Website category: university
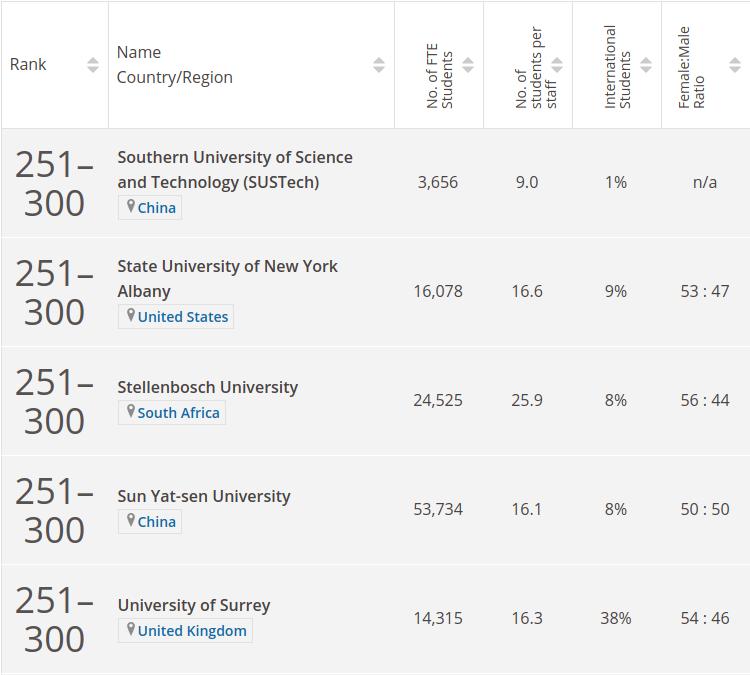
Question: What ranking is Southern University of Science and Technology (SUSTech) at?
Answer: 251300

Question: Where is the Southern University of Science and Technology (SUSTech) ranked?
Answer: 251300

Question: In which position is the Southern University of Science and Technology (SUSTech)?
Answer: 251300

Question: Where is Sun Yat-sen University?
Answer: China

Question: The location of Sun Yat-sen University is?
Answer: China

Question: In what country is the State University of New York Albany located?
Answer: United States

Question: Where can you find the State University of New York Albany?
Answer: United States

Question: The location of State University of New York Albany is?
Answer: United States

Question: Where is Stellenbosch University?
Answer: South Africa

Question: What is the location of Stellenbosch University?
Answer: South Africa

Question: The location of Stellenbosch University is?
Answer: South Africa

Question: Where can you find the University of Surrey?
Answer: United Kingdom

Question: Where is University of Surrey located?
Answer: United Kingdom

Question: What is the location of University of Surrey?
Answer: United Kingdom

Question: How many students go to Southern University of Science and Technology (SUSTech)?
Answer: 3,656

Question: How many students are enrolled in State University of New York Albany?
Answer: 16,078

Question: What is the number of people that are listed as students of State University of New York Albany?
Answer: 16,078

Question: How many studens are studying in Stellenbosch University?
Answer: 24,525

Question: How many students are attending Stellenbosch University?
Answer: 24,525

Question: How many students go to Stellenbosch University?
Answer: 24,525

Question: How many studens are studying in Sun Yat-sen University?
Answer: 53,734

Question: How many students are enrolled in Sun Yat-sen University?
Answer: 53,734

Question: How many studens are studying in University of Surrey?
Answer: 14,315

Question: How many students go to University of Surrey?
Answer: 14,315

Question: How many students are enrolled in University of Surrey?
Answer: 14,315

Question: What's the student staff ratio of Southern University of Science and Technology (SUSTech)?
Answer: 9.0

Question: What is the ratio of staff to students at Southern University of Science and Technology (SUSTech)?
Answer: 9.0

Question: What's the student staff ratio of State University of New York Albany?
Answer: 16.6

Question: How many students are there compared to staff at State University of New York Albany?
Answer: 16.6

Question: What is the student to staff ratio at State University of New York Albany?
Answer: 16.6

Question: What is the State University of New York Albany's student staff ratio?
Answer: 16.6

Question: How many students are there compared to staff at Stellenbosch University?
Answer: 25.9

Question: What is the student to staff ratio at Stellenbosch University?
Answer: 25.9

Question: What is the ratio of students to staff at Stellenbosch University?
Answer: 25.9

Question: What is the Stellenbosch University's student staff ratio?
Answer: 25.9

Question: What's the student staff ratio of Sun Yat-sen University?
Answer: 16.1

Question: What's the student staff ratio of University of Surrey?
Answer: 16.3

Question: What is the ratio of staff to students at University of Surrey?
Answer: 16.3

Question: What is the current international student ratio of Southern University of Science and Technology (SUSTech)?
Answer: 1%

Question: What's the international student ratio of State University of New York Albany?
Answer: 9%

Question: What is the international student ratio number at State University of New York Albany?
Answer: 9%

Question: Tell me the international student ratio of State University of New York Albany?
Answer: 9%

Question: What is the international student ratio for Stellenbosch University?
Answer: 8%

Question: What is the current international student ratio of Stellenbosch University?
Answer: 8%

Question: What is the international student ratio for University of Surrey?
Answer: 38%

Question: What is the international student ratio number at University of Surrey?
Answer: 38%

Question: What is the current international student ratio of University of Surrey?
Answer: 38%

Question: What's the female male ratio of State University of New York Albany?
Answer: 53 : 47

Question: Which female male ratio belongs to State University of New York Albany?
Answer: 53 : 47

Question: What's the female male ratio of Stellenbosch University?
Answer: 56 : 44

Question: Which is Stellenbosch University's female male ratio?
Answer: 56 : 44

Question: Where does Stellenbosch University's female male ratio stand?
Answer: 56 : 44

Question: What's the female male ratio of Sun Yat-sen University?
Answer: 50 : 50

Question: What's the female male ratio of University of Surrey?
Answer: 54 : 46

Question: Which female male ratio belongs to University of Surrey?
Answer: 54 : 46

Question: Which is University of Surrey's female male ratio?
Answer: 54 : 46

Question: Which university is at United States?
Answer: State University of New York Albany

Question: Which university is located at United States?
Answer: State University of New York Albany

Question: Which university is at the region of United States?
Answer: State University of New York Albany

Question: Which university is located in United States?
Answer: State University of New York Albany

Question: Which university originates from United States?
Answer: State University of New York Albany

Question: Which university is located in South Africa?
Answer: Stellenbosch University

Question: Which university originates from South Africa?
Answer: Stellenbosch University

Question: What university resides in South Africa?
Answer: Stellenbosch University